Question: I need to automate the "Browse" button click from Selenium.

For this, I have tried
'''
driver.findElement(By.xpath("//*[@id="dnn_ctr383_View_filename"]")).click();
'''
and
'''
driver.findElement(By.cssSelector("Css path")).click();
'''
Both gives me 'org.openqa.selenium.NoSuchElementException: Unable to locate element:' exception.
I have seen <URL> link here where the author suggest to use AutoIT, but in step 2, the script, the author has created is for IE. Can someone please suggest, how I can automate the "Browse" button click in firefox?
Any help is much appreciated.
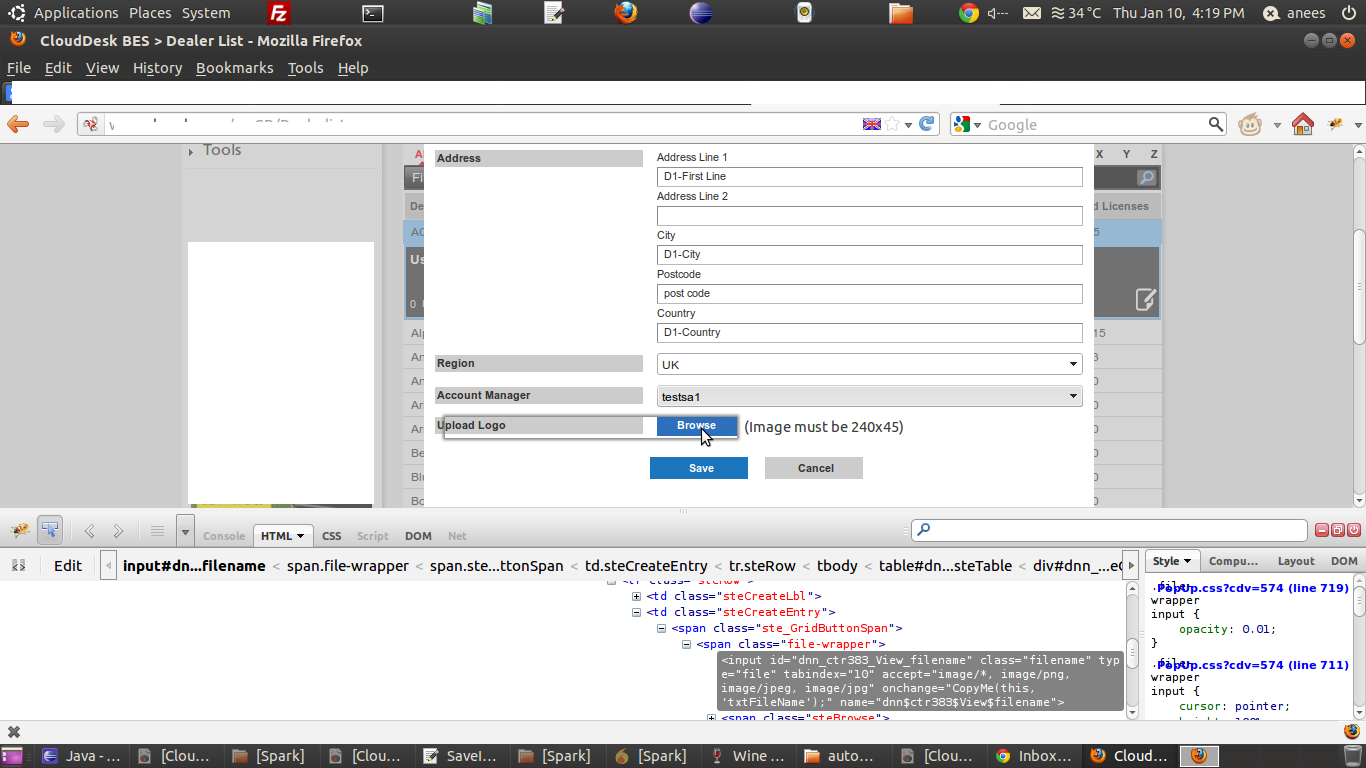
Answer: Directly send the file path to the id, like so
'''
driver.findElement(By.id("dnn_ctr383_View_filename")).sendKeys("C:\path\to\file");
'''
The above step is the answer for your first two steps
1. Click on Browse
2. Select a file to upload
For the third step(click upload), looking at the screen capture I do not see any button which says "Upload". So just click "Save" and I assume that your file will successfully get uploaded.